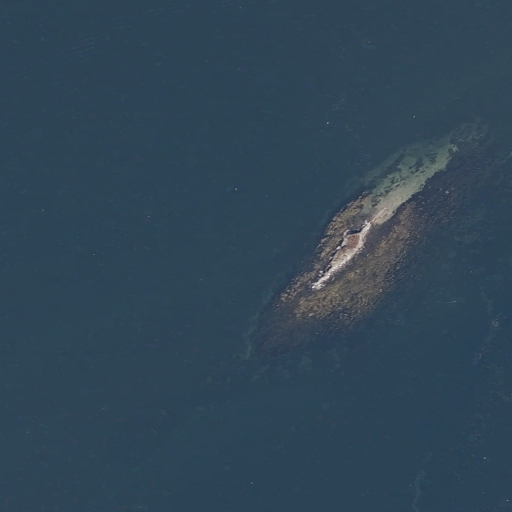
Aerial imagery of island in Maine named Thrumcap containing only open water